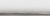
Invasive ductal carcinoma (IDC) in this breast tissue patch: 0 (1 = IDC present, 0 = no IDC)